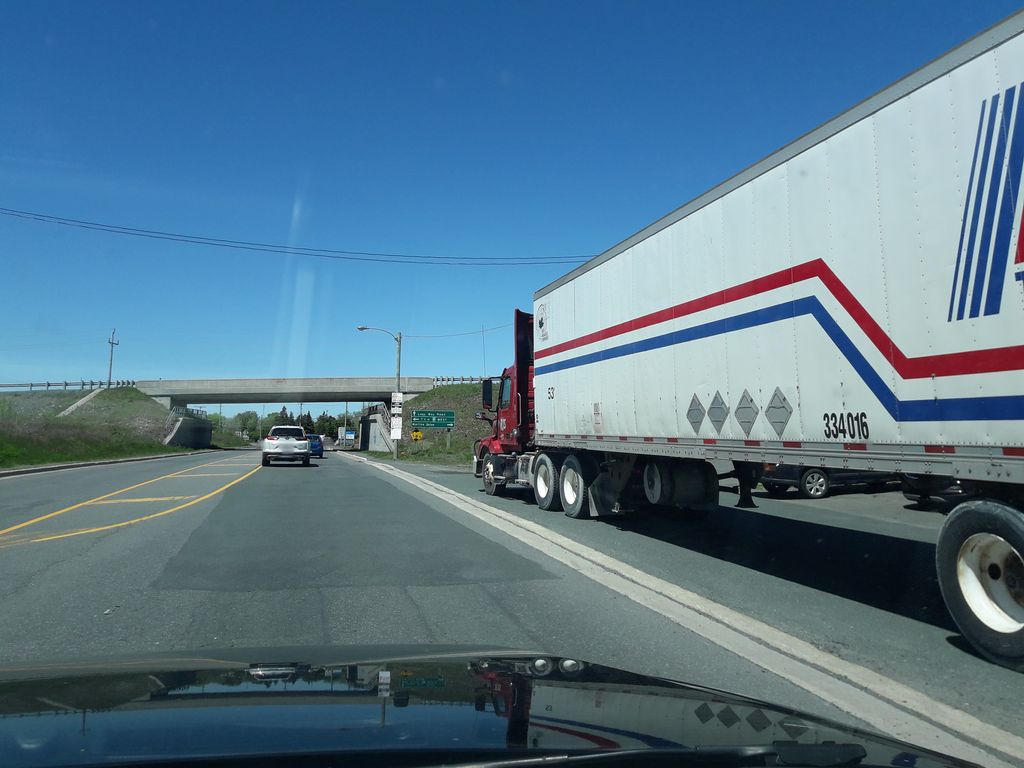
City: st_johns